Field crop: maize
Growth stage: 2
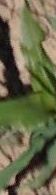
Species: maize